Field crop: tomato
Growth stage: 1
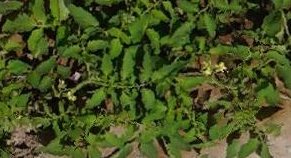
Species: tomato